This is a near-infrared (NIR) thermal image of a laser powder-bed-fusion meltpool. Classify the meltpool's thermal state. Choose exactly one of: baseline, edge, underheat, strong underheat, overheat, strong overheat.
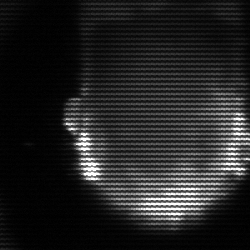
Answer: baseline